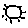
Label: sun